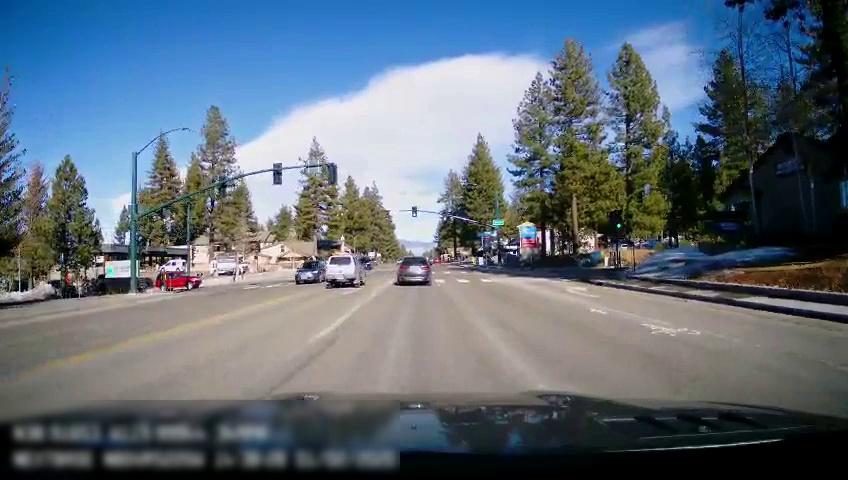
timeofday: Day
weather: Sunny
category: Drivable Space
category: Vehicles | Car
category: Vehicles | Car
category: Vehicles | SUV
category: Vehicles | SUV
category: Vehicles | SUV
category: Vehicles | SUV
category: Vehicles | Truck
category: Lanes | Opposite Lane
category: Lanes | Opposite Lane
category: Lanes | Current Lane
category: Traffic | Lights
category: Traffic | Lights
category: Traffic | Lights